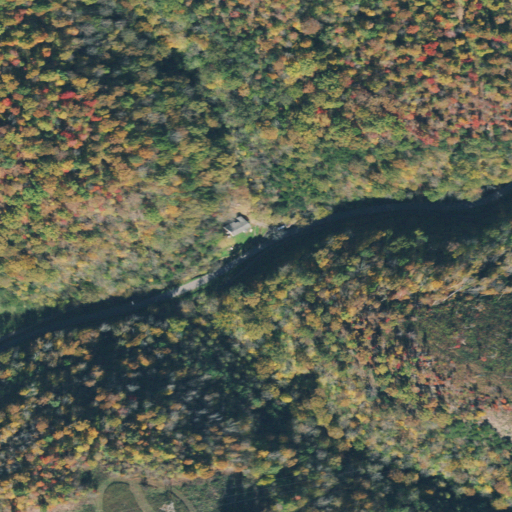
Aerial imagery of valley in Tennessee named Dug Hollow containing deciduous forest and open development